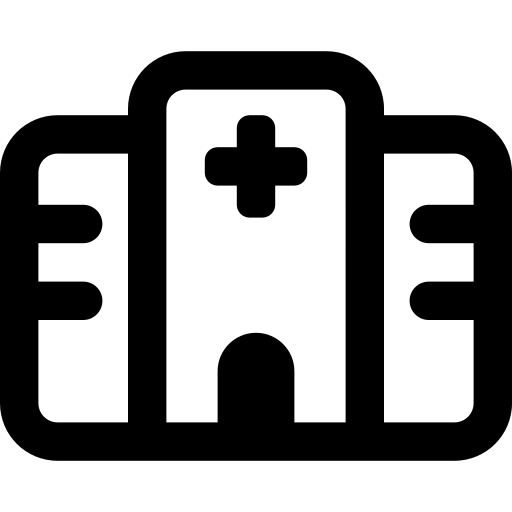
Tags: icon, FontAwesome, fa-icon, outline, hospital